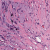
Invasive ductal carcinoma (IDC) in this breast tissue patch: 1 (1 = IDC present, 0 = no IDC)